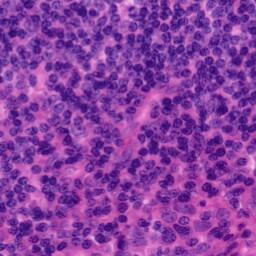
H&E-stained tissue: Tonsil